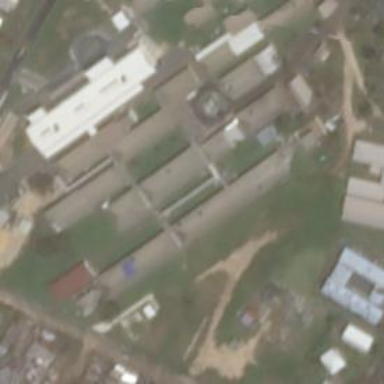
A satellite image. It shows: Hospital building.